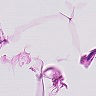
Metastatic tissue present: no